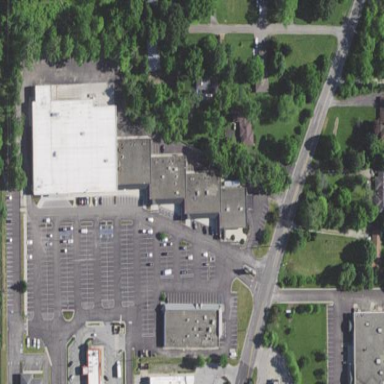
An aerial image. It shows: Retail building with flat roof.